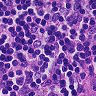
Metastatic tissue present: no